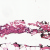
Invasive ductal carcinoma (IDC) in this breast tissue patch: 0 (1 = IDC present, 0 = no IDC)